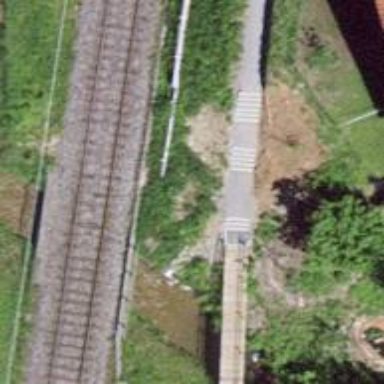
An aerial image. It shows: Road with steps.